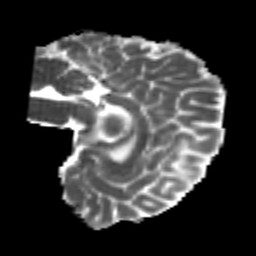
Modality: MD
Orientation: sagittal
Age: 20
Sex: female
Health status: healthy
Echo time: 0.074 s